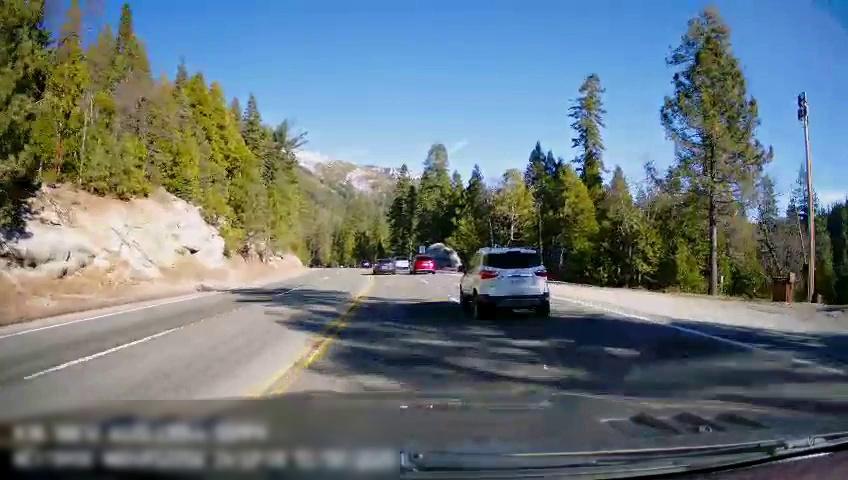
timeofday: Day
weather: Sunny
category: Drivable Space
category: Vehicles | Car
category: Vehicles | SUV
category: Vehicles | SUV
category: Lanes | Current Lane
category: Lanes | Alternate Lane
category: Lanes | Opposite Lane
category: Lanes | Opposite Lane